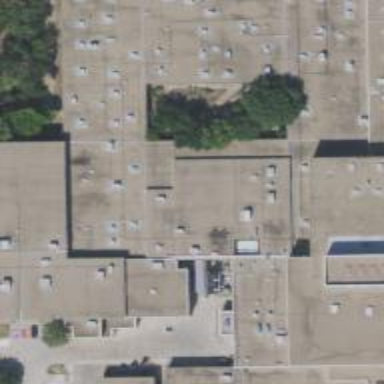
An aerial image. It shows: School building.